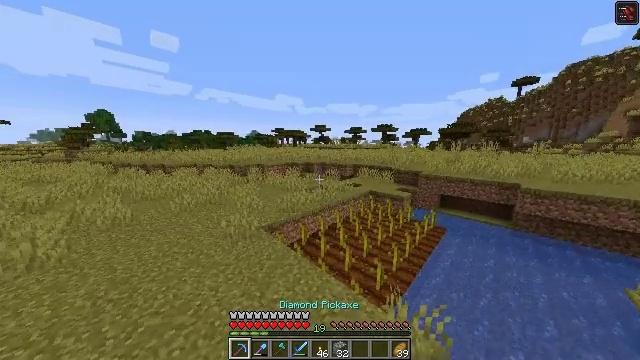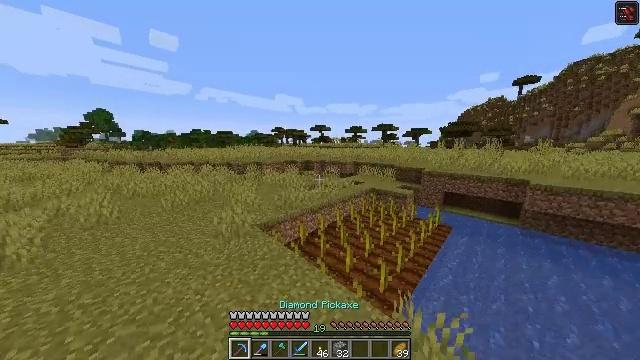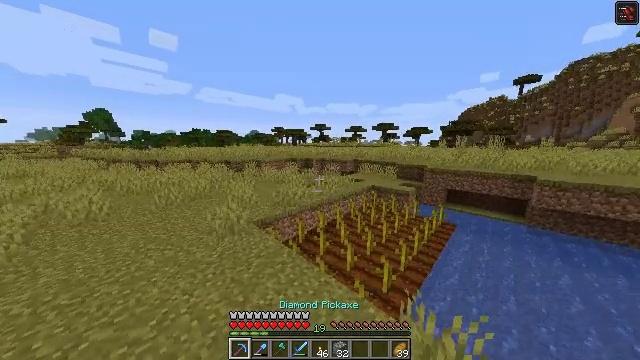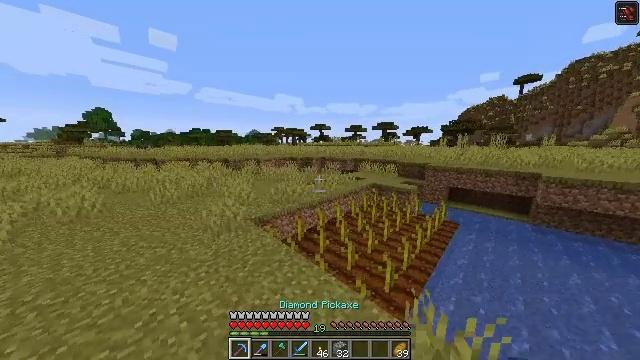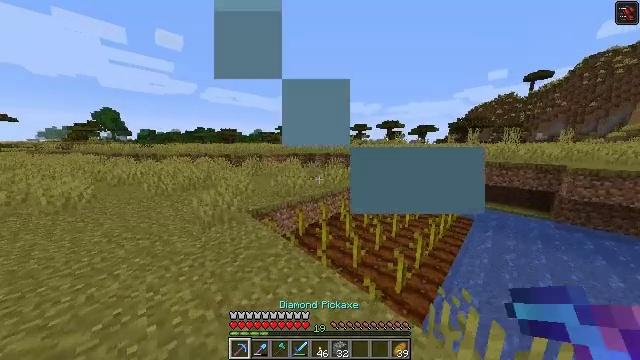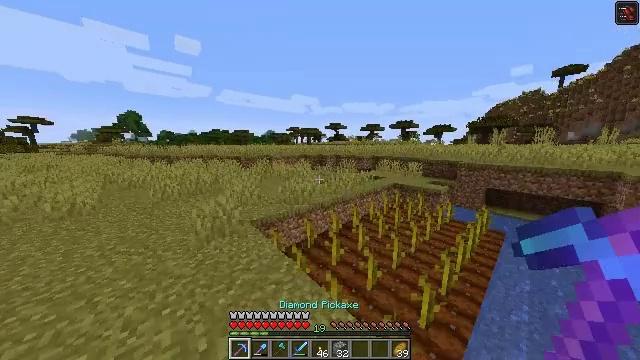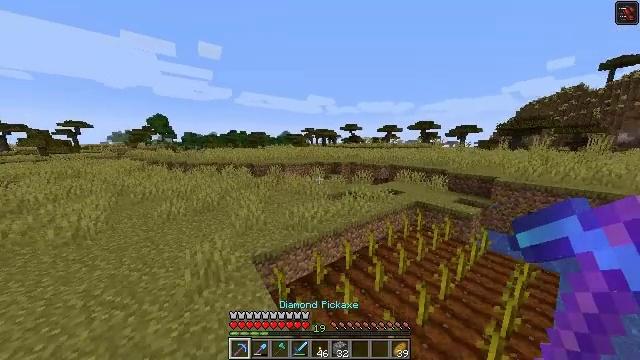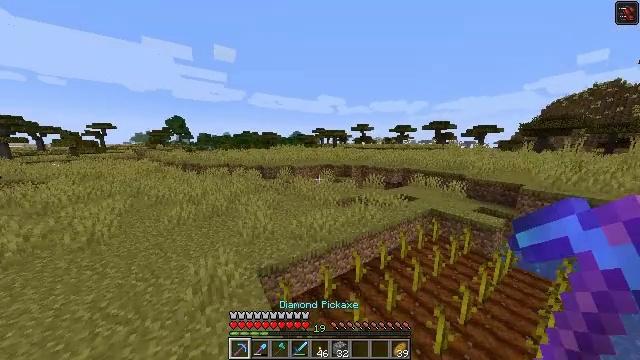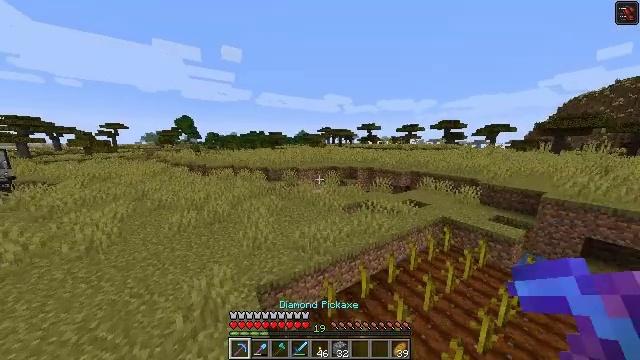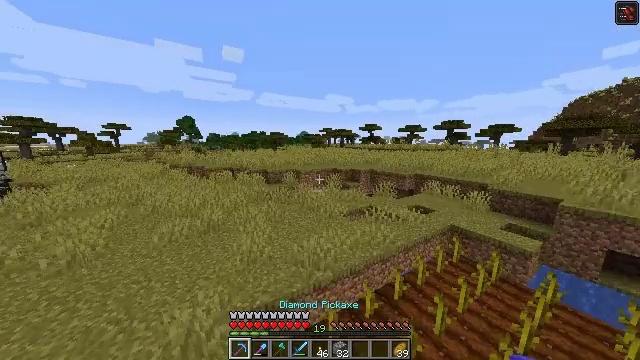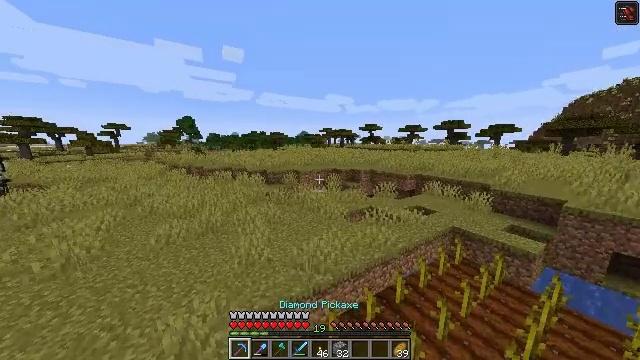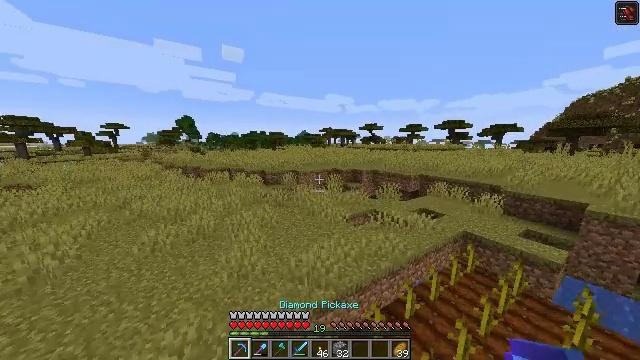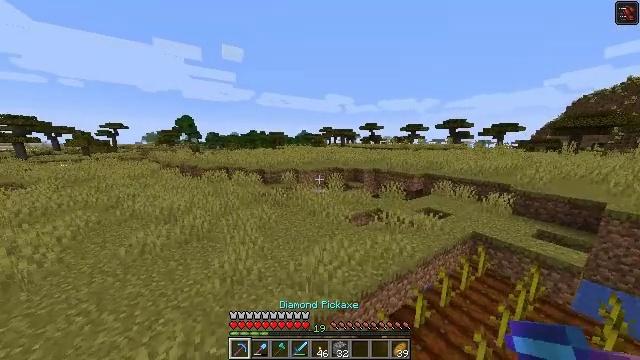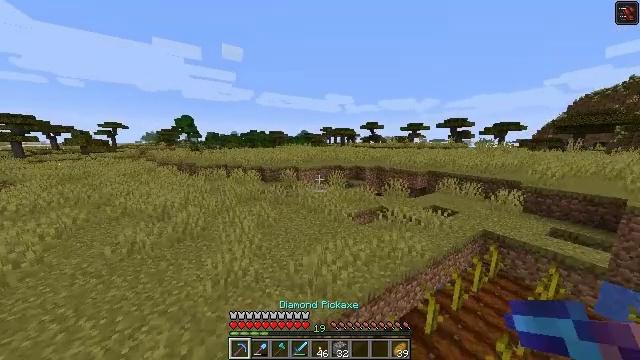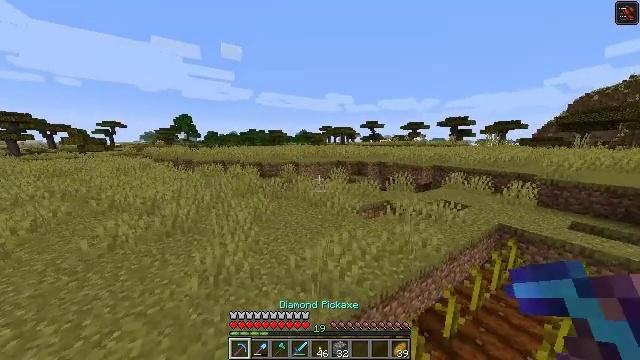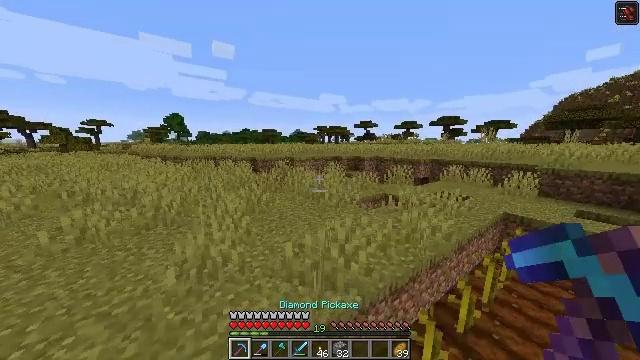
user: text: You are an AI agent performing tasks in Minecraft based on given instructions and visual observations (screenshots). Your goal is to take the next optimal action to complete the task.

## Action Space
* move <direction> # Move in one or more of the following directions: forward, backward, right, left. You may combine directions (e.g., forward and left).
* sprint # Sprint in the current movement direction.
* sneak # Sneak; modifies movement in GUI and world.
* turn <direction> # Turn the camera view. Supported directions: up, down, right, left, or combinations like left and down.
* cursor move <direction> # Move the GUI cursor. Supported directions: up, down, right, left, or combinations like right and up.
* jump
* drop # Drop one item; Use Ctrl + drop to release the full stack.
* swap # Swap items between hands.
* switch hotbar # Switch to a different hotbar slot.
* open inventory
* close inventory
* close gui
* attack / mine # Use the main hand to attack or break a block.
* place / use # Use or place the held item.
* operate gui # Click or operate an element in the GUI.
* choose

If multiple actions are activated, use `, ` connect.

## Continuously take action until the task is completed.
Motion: motion action
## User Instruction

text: Remove melon seeds from the inventory.
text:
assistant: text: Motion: move forward, sprint, jump, switch to hotbar 1
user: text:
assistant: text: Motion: move forward, sprint, jump, switch to hotbar 1
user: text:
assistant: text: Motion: move forward, sprint, jump
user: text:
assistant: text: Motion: move forward, sprint, turn left, jump
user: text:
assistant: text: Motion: move forward, sprint, turn left, jump
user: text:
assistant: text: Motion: move forward, sprint, turn left, jump
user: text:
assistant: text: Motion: move forward and move left, sprint, turn left, jump
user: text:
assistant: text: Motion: move forward and move left, sprint, turn left, jump
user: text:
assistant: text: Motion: move forward and move left, sprint, jump
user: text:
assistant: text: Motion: move forward and move left, sprint, jump
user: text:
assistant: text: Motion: move forward and move left, sprint, jump
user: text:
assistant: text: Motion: move forward and move left, sprint, jump
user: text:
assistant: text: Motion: move forward and move left, sprint, jump
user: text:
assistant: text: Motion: move forward and move left, sprint, jump
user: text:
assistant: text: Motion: move forward and move left, sprint, turn right, jump
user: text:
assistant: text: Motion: move forward and move left, sprint, turn right, jump
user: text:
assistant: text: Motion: move forward and move left, sprint, turn right and down, jump
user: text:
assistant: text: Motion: move forward and move left, sprint, turn right and down, jump
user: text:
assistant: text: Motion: move forward and move left, sprint, turn right and down, jump
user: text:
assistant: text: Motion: move forward and move left, sprint, turn right and down, jump
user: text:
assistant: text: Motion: move forward and move left, sprint, turn right and down, jump
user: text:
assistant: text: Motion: move forward and move left, sprint, turn right and down, jump
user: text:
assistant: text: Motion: move left, turn right and down, jump
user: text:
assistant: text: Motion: move left, turn right and down, jump
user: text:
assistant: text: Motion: move left, turn right and down, jump
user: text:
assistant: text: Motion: move back and move left, turn right and down, jump
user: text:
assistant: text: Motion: move back and move left, turn right and down
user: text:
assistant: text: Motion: move back and move left, turn right and down
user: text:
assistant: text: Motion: move back and move left, turn right
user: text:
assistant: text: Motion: move back, turn right and up